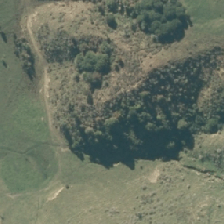
Land cover: manuka_kanuka